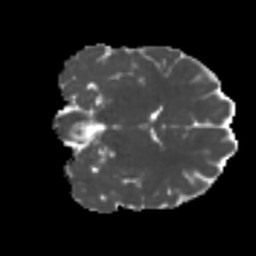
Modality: MD
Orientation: coronal
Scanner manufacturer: siemens
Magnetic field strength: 3 T
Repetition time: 4 s
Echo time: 0.0594 s